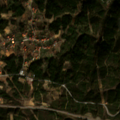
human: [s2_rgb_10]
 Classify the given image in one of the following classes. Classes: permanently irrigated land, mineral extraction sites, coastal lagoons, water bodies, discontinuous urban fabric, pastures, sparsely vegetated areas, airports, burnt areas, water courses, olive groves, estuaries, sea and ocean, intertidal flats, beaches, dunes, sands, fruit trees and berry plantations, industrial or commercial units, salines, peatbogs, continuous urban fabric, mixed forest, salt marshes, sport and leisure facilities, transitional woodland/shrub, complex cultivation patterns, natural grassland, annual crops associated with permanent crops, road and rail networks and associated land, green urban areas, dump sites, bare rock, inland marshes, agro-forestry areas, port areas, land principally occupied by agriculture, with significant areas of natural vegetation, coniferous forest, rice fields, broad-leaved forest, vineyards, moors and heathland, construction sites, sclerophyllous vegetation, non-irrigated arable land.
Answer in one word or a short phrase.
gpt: industrial or commercial units, complex cultivation patterns, land principally occupied by agriculture, with significant areas of natural vegetation, coniferous forest, transitional woodland/shrub